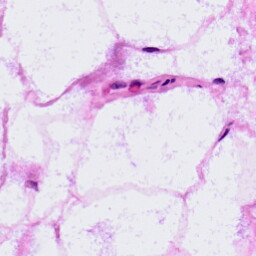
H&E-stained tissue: LymphNode